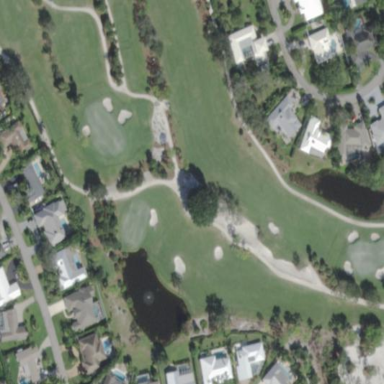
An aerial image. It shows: Area with grass used as rough in golf course.